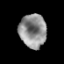
Tissue: prostate
Cell type: Epithelial cells
Senescence score: 0.2282
Nuclear area (px): 893
Mean DAPI intensity: 143.656